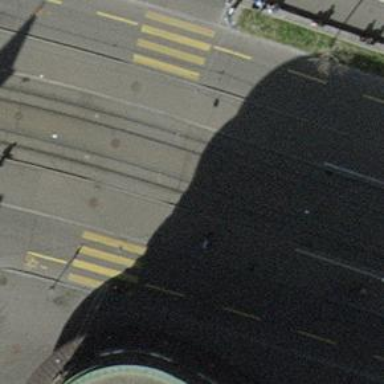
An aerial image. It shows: Tram crossing on the railway.